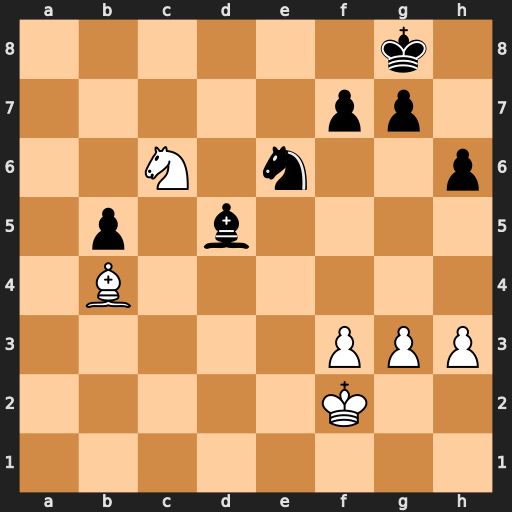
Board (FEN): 6k1/5pp1/2N1n2p/1p1b4/1B6/5PPP/5K2/8
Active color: w
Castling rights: -
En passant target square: -
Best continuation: Ne7+ Kh7 Nxd5